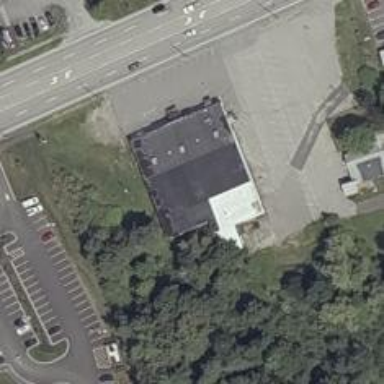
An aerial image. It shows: Building with bowling alley inside.